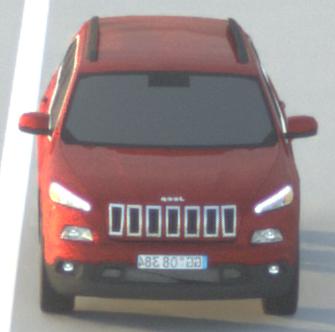
Make: Jeep
Model: Cherokee 3.2 V6 Pentastar
Detailed model: Cherokee (KL)
Model produced from: 2014/07
Model produced until: 2015/07
Doors: 5
Color: red
Road condition: dry road
Daytime: sunrise or sunset
Contrast: low contrast